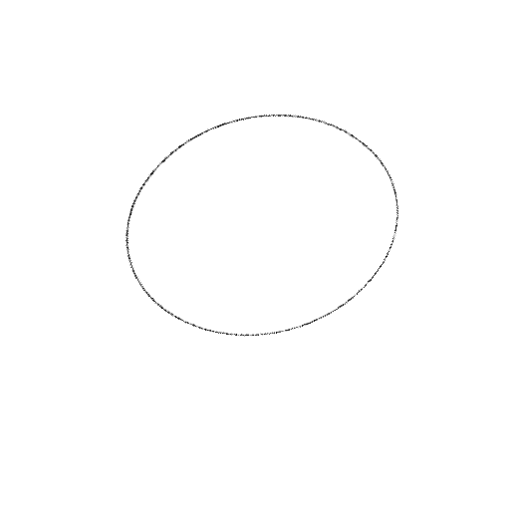
Crossing number: 0